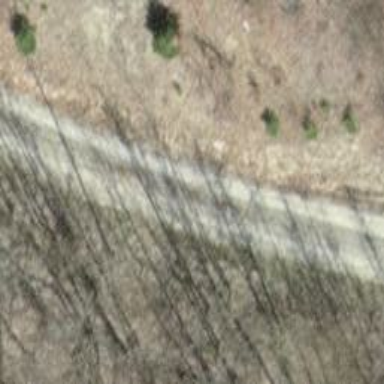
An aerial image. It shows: Gravel track with grade3 tracktype.